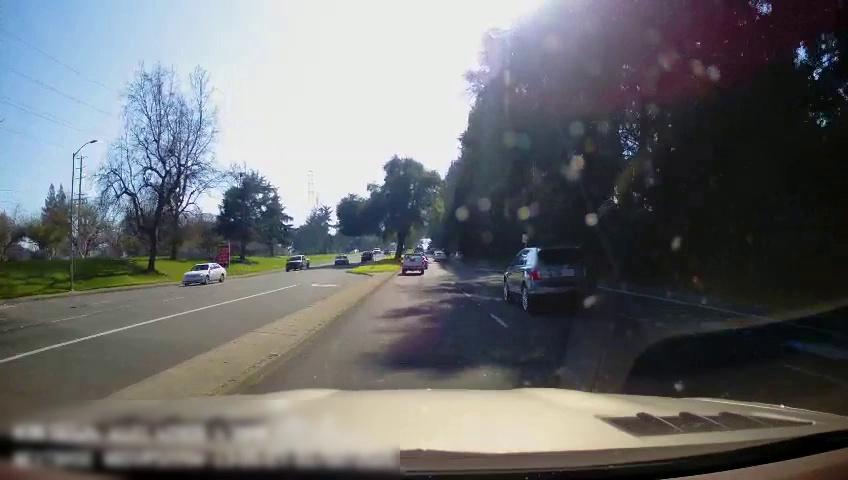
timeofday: Day
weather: Sunny
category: Drivable Space
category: Drivable Space
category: Vehicles | Car
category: Vehicles | Truck
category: Vehicles | Car
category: Vehicles | Car
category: Vehicles | Truck
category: Vehicles | SUV
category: Vehicles | Car
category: Lanes | Opposite Lane
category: Lanes | Current Lane
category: Lanes | Current Lane
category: Lanes | Alternate Lane